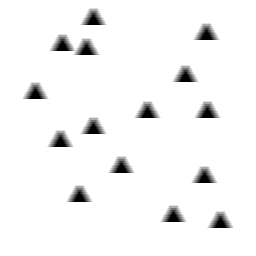
Squares: 0
Triangles: 15
Stars: 0
Total shapes: 15